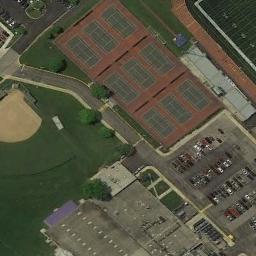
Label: tennis_court